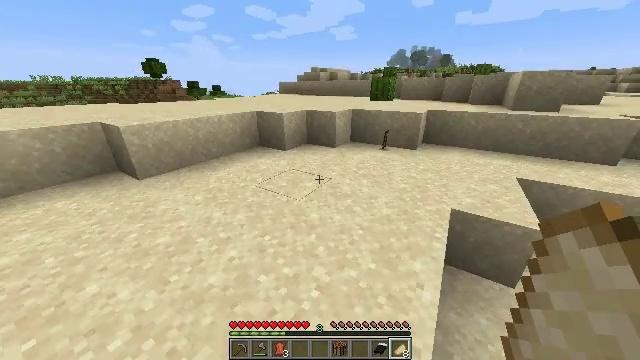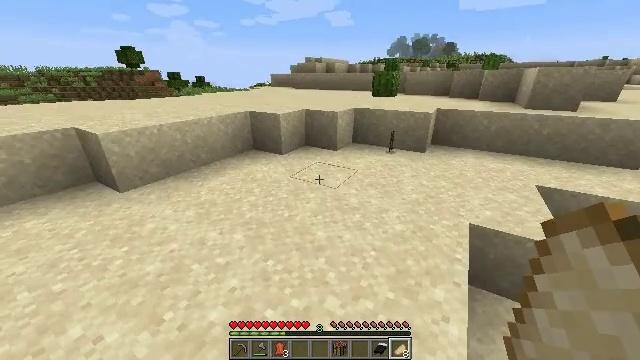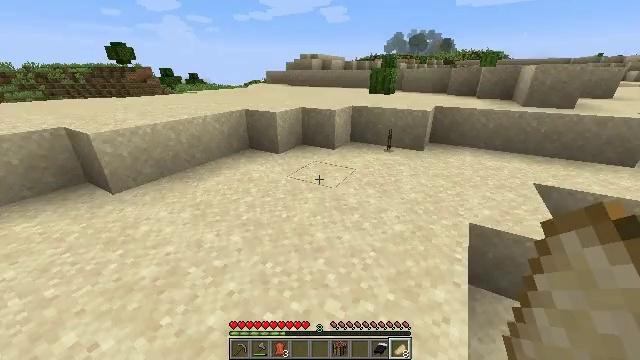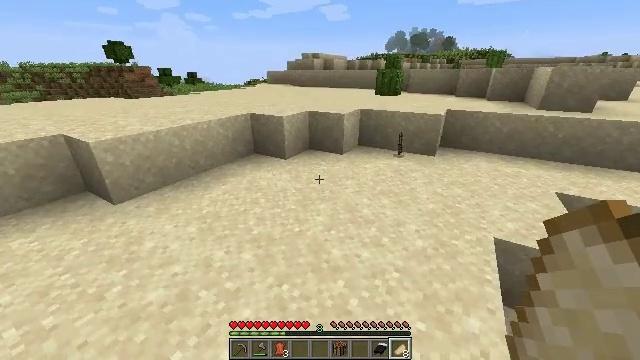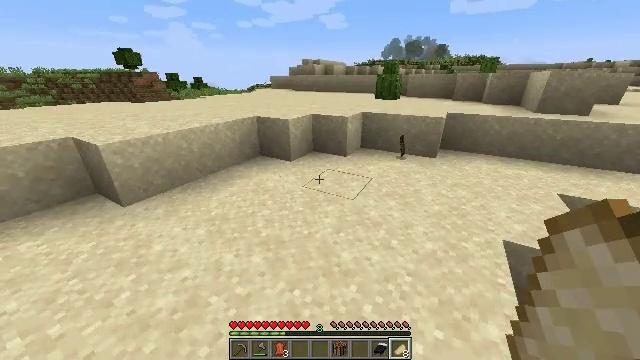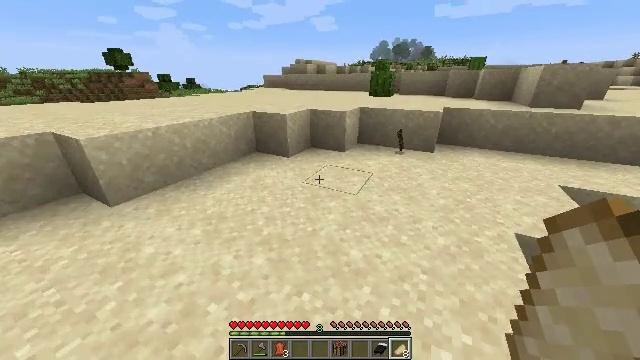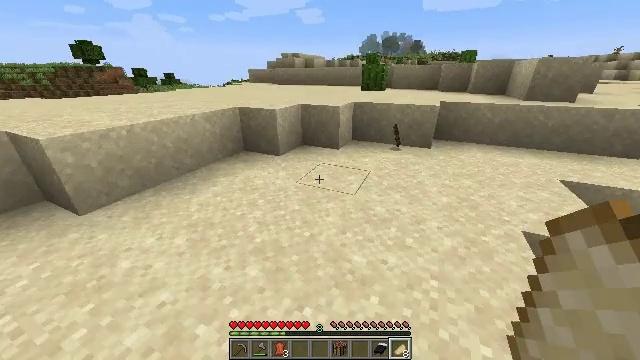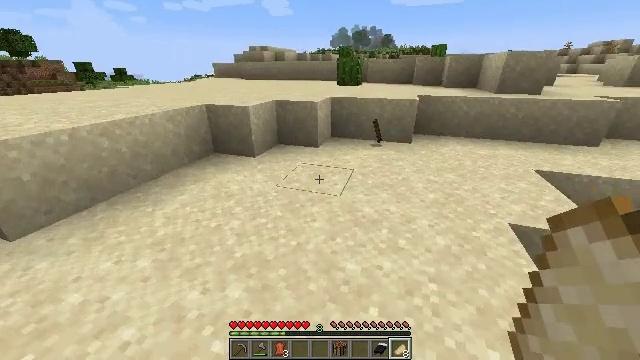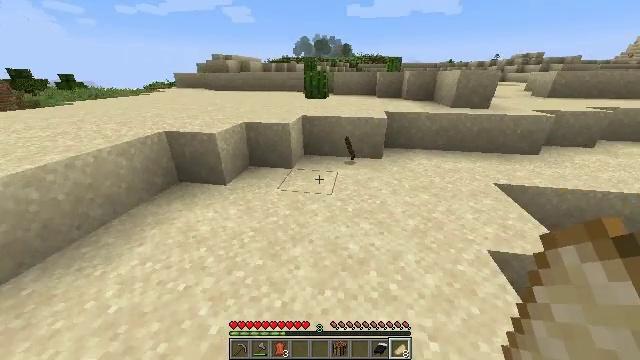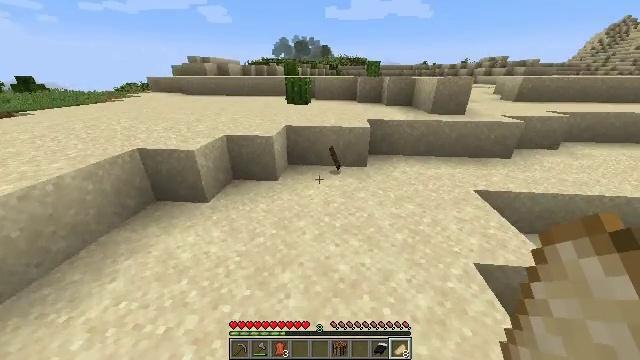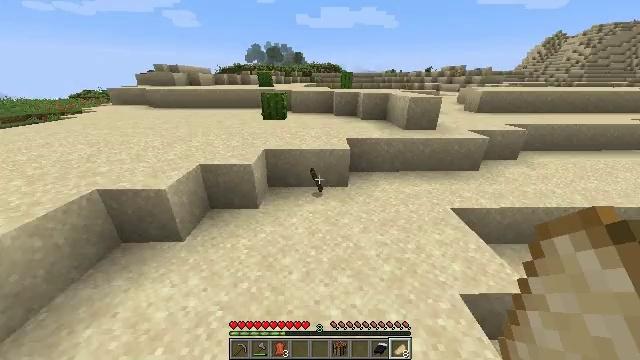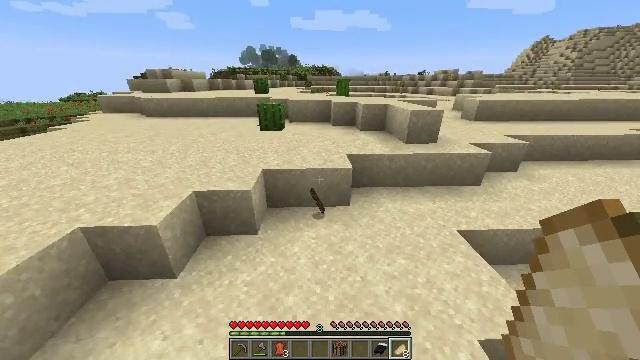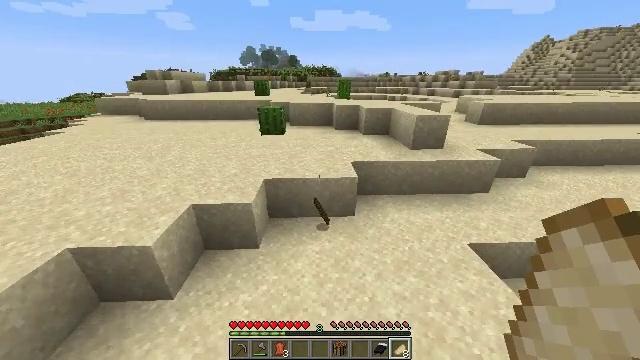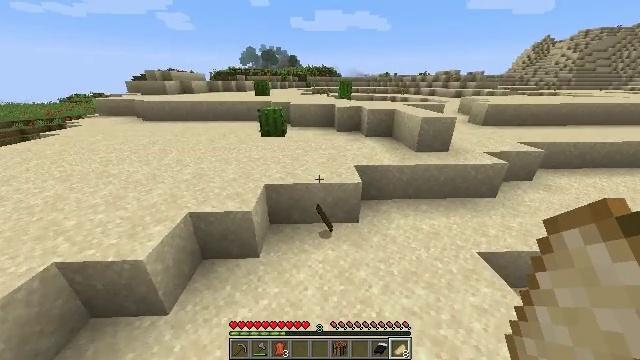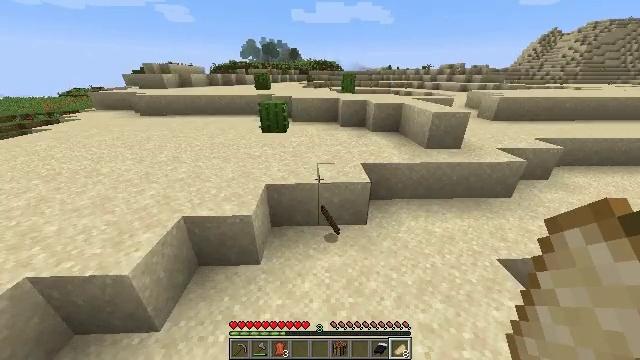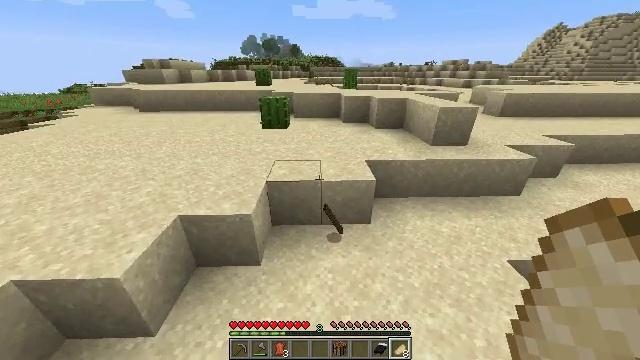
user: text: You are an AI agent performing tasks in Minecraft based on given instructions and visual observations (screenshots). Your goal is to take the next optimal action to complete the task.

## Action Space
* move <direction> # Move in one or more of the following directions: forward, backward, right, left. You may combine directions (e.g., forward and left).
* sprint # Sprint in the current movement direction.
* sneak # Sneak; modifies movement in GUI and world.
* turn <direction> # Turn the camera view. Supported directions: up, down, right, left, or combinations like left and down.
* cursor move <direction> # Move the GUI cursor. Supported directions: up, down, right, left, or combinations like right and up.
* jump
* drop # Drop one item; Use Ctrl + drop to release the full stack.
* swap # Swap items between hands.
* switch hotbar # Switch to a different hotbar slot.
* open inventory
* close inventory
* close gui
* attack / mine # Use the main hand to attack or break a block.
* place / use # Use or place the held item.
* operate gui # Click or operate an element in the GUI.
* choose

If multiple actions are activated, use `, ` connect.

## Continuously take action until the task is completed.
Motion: motion action
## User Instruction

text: Left click to mine the dead bush.
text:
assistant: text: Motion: move forward, turn right, jump
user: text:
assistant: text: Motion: move forward, sprint, jump
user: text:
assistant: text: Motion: move forward, sprint, jump
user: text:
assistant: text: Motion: move forward, sprint, jump
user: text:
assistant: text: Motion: move forward, sprint, turn right, jump
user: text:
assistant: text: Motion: move forward, sprint, turn right, jump
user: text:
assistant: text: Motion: move forward, sprint, turn right, jump
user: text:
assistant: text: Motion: move forward, sprint, turn right, jump
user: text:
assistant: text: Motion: move forward, sprint, turn right, jump
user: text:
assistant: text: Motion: move forward, turn right, jump
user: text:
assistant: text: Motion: move forward, turn right, jump
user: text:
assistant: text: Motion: move forward, jump
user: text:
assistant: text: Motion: move forward, jump
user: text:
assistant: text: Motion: move forward, turn down, jump
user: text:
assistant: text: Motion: move forward, jump
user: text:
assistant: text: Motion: move forward, jump
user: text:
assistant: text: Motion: move forward, jump
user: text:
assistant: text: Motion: move forward, turn right and down, jump
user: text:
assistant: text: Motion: move forward, turn right and down, jump
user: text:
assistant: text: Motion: move forward, turn right, jump
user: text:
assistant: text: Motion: move forward, turn right and down
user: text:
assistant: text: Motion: move forward, turn right
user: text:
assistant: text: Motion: move forward, turn right
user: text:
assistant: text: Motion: move forward, turn right and down
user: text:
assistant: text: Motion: move forward, turn right and down
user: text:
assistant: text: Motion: move forward, turn right and down
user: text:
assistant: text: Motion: move forward, turn right and down
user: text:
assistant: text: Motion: move forward, turn right
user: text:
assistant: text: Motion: move forward, turn right and down
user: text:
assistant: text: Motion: move forward, turn right and down